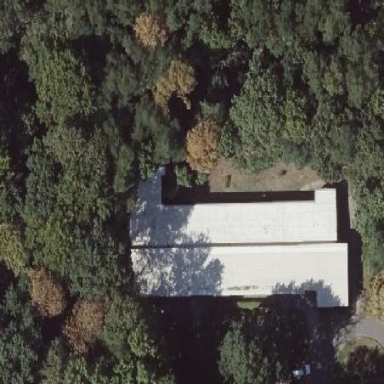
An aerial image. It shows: Hospital building with flat roof.